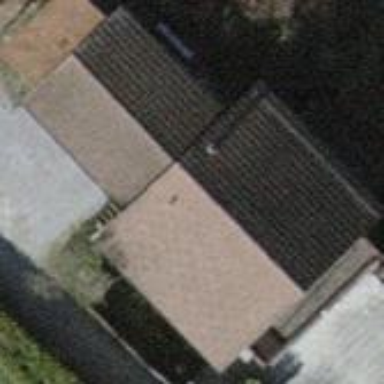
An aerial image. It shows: Detached building with gabled roof.